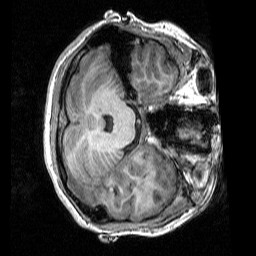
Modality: T1w
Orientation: axial
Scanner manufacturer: siemens
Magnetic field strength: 3 T
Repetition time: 2 s
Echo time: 0.00292 s